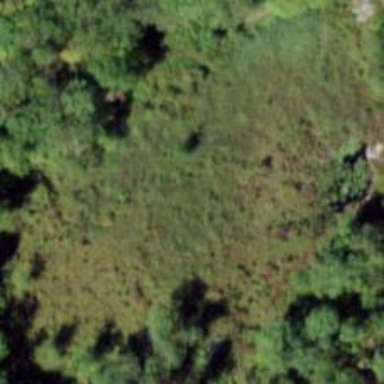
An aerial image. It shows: Wetland area.